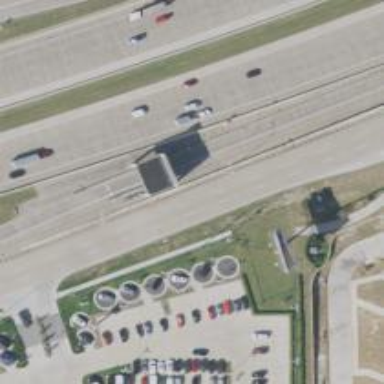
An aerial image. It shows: Toll gantry on the road.